Question: I'm trying to draw multiple cubes at an isometric camera angle. Here's the code that draws one. (OpenGL ES 2.0 with GLKit on iOS).
'''
float startZ = -4.0f;
// position
GLKMatrix4 modelViewMatrix = GLKMatrix4Identity;
modelViewMatrix = GLKMatrix4Translate(modelViewMatrix, location.x, location.y, location.z + startZ);
// isometric camera angle
modelViewMatrix = GLKMatrix4Rotate(modelViewMatrix, GLKMathDegreesToRadians(45), 1.0, 0, 0);
modelViewMatrix = GLKMatrix4Rotate(modelViewMatrix, GLKMathDegreesToRadians(45), 0.0, 1.0, 0);
self.effect.transform.modelviewMatrix = modelViewMatrix;
[self.effect prepareToDraw];
glDrawArrays(GL_TRIANGLES, 0, 36);
'''
The problem is that it is translating first, then rotating, which means with more than one box, they do not line up (they look like a chain of diamonds. Each one is in position and rotated so the corners overlap).

I've tried switching the order so the rotation is before the translation, but they don't show up at all. My vertex array is bound to a unit cube centered around the origin.
I really don't understand how to control the camera separate from the object. I screwed around with the projection matrix for a while without getting it. As far as I understand, the camera is supposed to be controlled with the modelViewMatrix, right? (The "View" part).
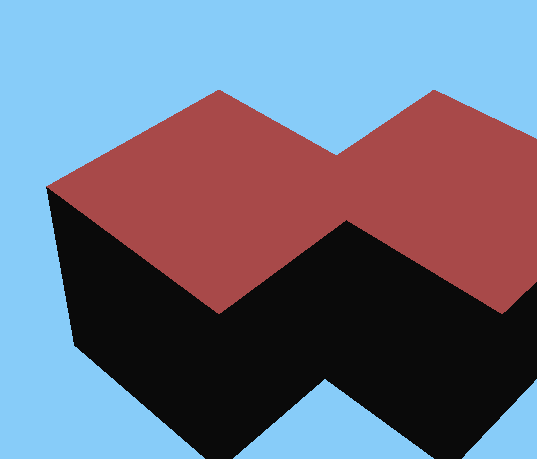
Answer: Your 'camera' transform (modelview) seems correct, however it looks like you're using a perspective projection - if you want isometric you will need to change your projection matrix.
It looks like you are applying the camera rotation to each object as you draw it. Instead, simulate a 2-deep matrix stack if your use-case is this simple, so you just have your camera matrix and each cube's matrix.
1. Set your projection and camera matrices - keep a reference to your camera matrix.
2. For each cube generate the individual cube transformation matrix (which should probably consist of translation only - no rotation so the cubes remain axis aligned - I think this is what you're going for).
3. Backwards-multiply your cube matrix by the camera matrix and use that as the modelview matrix.
Note that the camera matrix will remain unchanged for each cube you render, but the modelview matrix will incorporate both the cube's individual transformation matrix and the camera matrix into a single modelview matrix. This is equivalent to the old matrix stack methods 'glPushMatrix' and 'glPopMatrix' (not available in GLES 2.0). If you need more complex object hierarchies (where the cubes have child-objects in their 'local' coordinate space) then you should probably implement your own full matrix stack, instead of the 2-deep equivalent discussed above.